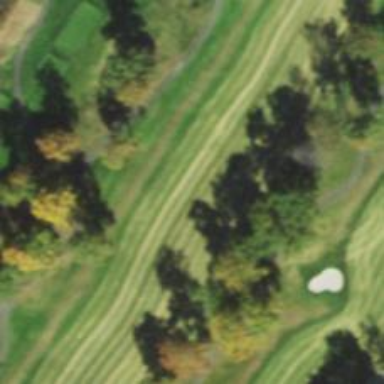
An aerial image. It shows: Golf hole.